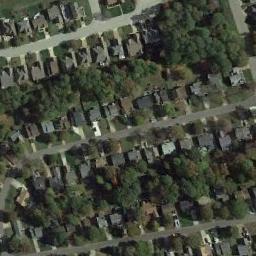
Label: dense_residential